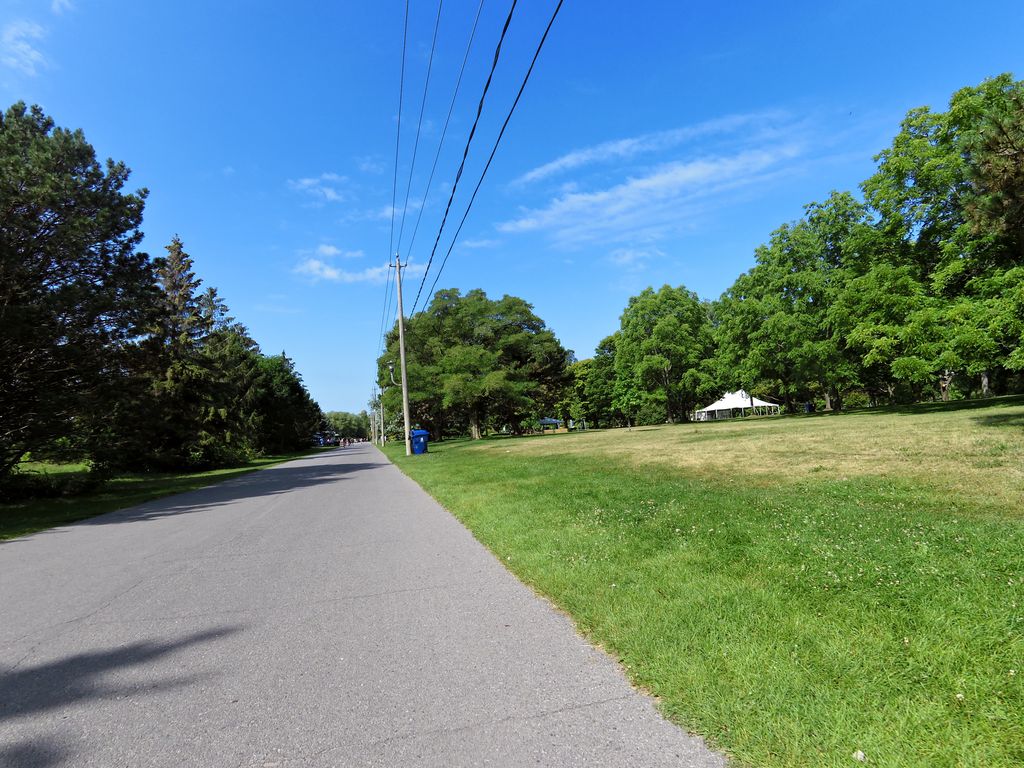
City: toronto